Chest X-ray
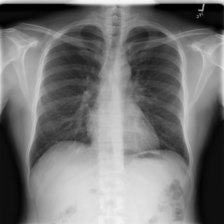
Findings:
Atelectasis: positive
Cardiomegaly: negative
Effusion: negative
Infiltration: negative
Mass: negative
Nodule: negative
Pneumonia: negative
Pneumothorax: negative
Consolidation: negative
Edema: negative
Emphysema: negative
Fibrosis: negative
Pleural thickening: negative
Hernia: negative